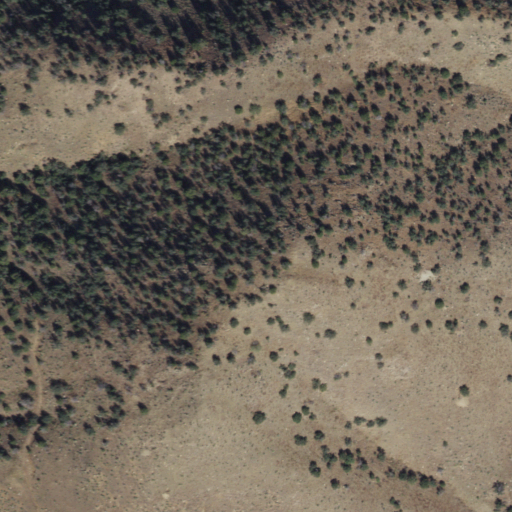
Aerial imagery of mountain in Arizona named Granite Mountain containing evergreen forest, shrub, and grassland